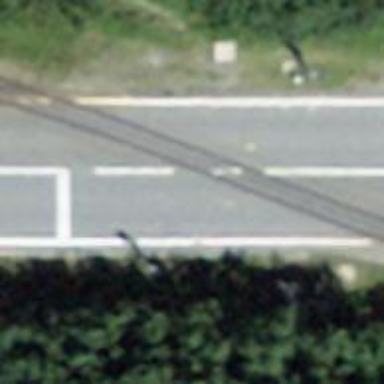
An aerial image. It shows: Preserved narrow gauge railway.